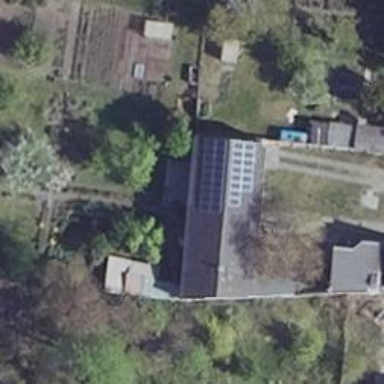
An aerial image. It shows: Small solar photovoltaic panel used as generator to produce electricity.